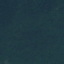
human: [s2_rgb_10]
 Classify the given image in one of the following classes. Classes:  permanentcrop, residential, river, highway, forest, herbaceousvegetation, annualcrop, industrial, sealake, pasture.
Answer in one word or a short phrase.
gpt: Forest